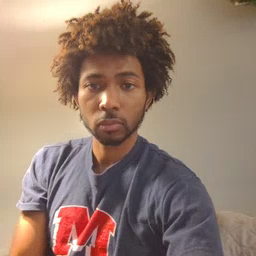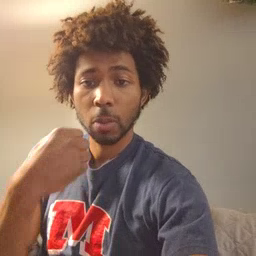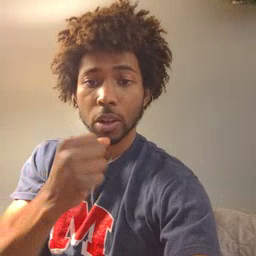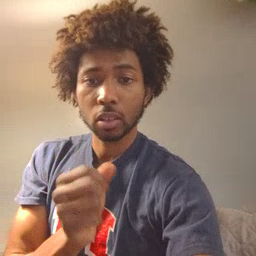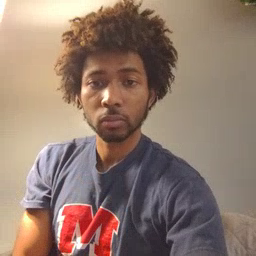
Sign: make